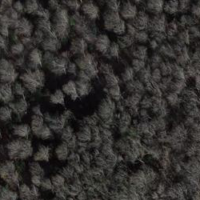
EUNIS habitat code: 41
Species observed at this site:
Cardamine heptaphylla